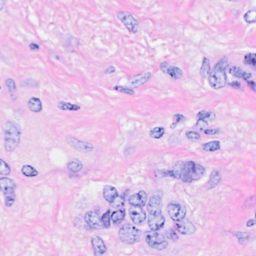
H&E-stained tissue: Breast